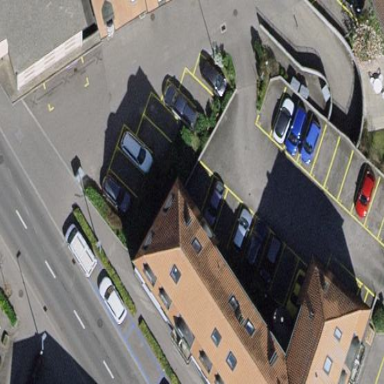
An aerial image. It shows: Parking area with surface.